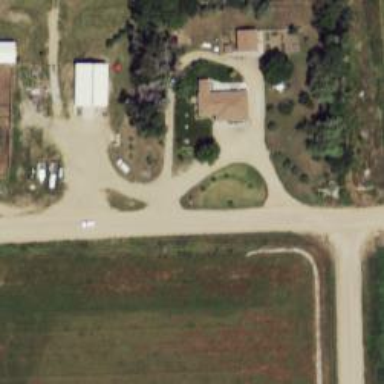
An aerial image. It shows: Driveway leading to service road.